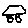
Label: car